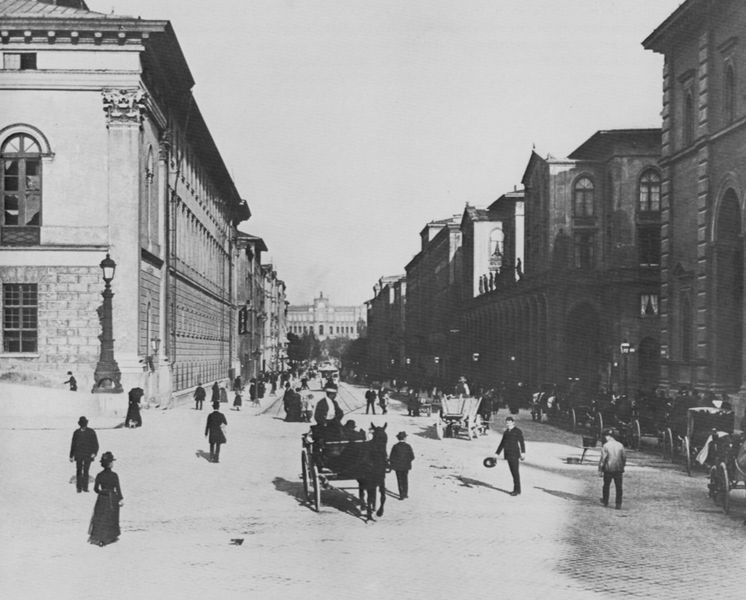
Titel: Münchens vornehmstes Viertel kurz vor der Jahrhundertwende: die Maximilianstraße mit der Oper, dem Hotel »Vier Jahreszeiten«, dem Maximilianeum und der Pferdebahn
Künstler: Deutscher Photograph
Standort: München
Institution: Stadtarchiv
Schlagwörter: dunkel, gruppe, himmel, mann, schatten, weiß, bäume, frauen, menschen, stadt, fenster, frau, glas, hut, kleid, kleider, laterne, licht, männer, schwarz, strasse, säulen, gebäude, haus, hund, tiere, lang, mensch, häuser, pferd, turm, bogen, fassade, fassaden, passanten, modern, dächer, giebel, kutsche, platz, pilaster, wagen, foto, bürgersteig, münchen, palast, dom, kapitell, photo, schloß, geschosse, bauten, pferdewagen, gesimse, nationaltheater, maximilianstrasse, maximilianeum, latern, droschken, amximilianstrasse, kreuzunf